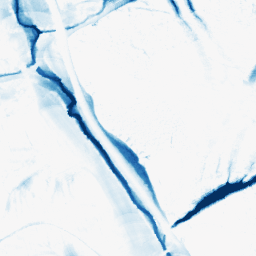
Category: morphological
Decomposition family: morphological_ellipse
Decomposition parameters: operation: closing
width: 20
height: 50
Upsampling method: regularized
Upsampling parameters: scale: 4
lambda_reg: 0.01
Upsampling scale: 4